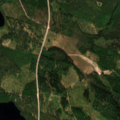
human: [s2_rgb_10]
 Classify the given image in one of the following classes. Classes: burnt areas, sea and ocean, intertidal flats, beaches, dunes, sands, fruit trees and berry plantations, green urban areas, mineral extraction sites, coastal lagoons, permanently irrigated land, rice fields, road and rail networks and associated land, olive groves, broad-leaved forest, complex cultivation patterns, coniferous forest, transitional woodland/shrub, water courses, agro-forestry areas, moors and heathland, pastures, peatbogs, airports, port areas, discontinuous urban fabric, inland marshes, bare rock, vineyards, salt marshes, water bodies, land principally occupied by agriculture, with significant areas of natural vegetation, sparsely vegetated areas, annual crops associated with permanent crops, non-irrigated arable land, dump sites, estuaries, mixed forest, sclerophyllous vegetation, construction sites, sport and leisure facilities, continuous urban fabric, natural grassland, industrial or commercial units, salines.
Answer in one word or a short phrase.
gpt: coniferous forest, mixed forest, transitional woodland/shrub, water bodies